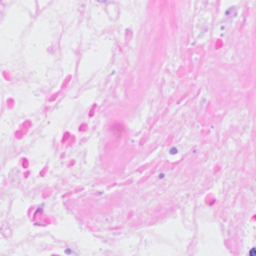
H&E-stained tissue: Breast